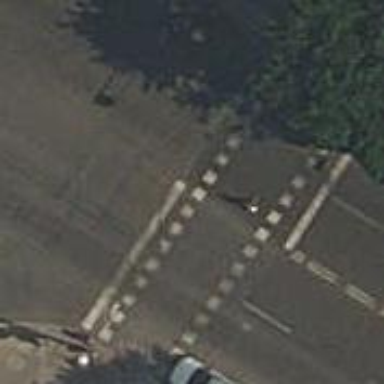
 there are traffic signals and zebra crossing."